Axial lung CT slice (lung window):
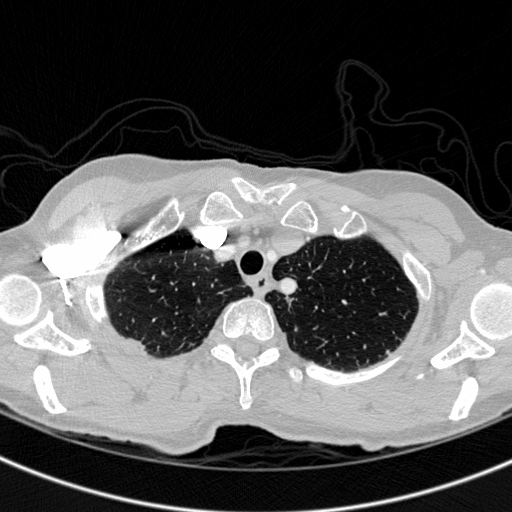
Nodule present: no